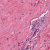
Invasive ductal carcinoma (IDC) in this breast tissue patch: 0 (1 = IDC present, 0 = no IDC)